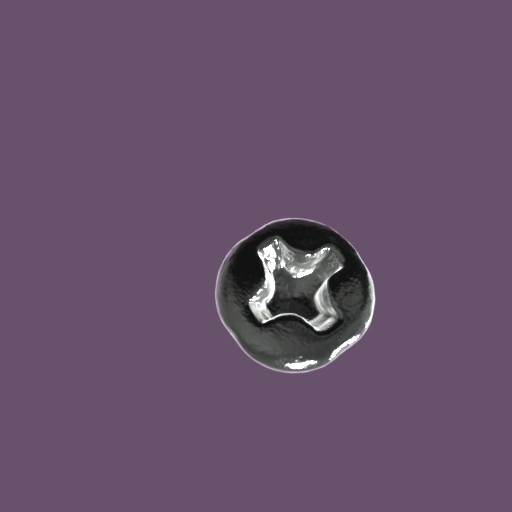
Label: screw